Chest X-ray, PA view. Patient: 38 years old, sex M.
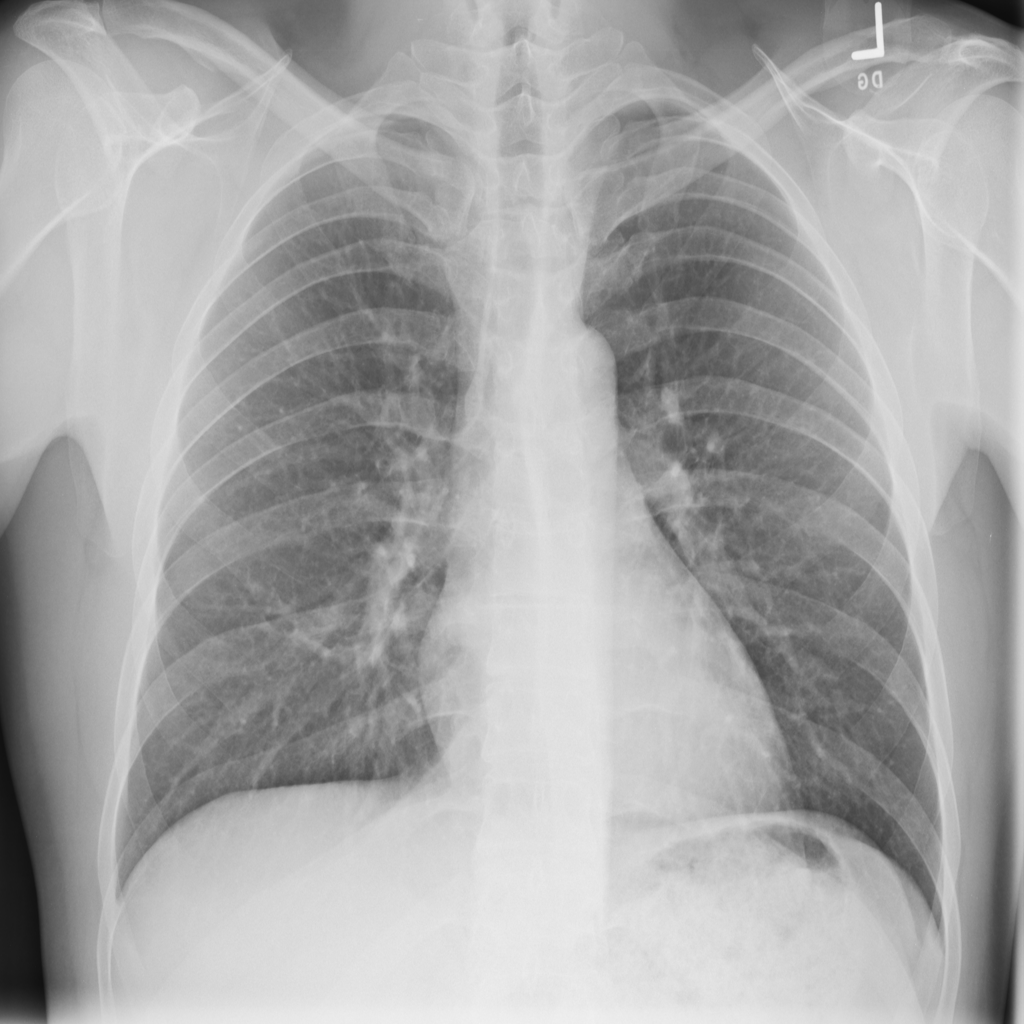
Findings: No Finding